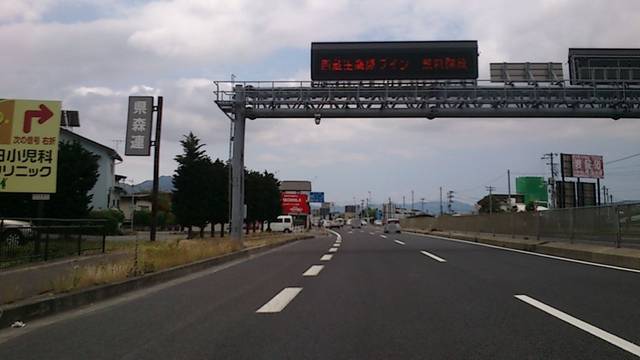
Region: Japan
Coordinates: 38.207, 140.316